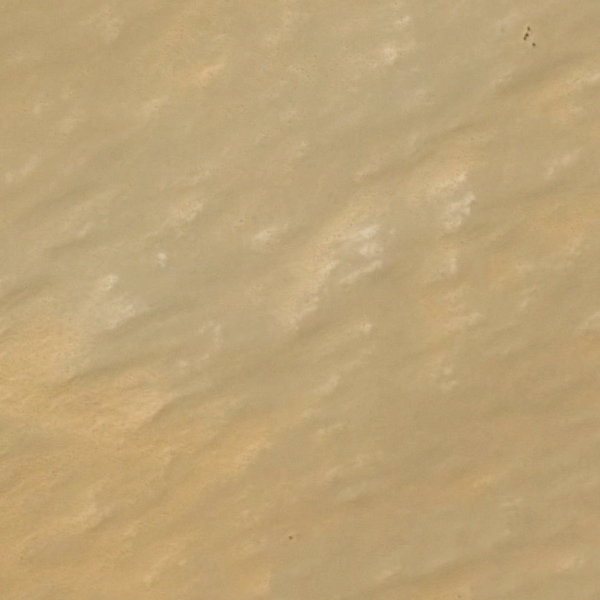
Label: Desert